Field crop: maize
Growth stage: 2
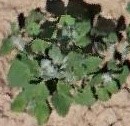
Species: chenopodium